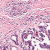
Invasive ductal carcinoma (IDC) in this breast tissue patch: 1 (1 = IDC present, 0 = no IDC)